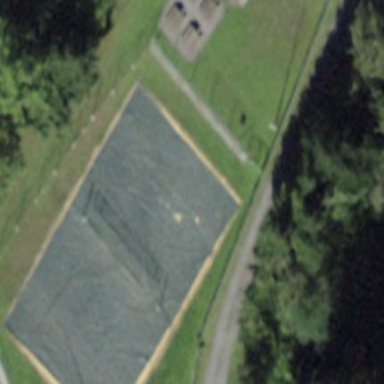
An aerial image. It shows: Volleyball pitch for leisure sports activities.